Question: I am using this code, but the center column is having more width than others. i tried removing rows, it seems the problem is row2 & row4. but there is no padding or margin but still its not proper.
'''
<!-- title row 1 -->
<TableRow>
<TextView
android:id="@+id/timeLabletv"
android:layout_width="fill_parent"
android:layout_height="wrap_content"
android:layout_gravity="left"
android:layout_marginTop="3dp"
android:text="@string/tr_time_spend"
android:textColor="#FFFFFF"
android:textSize="8sp"
android:textStyle="bold" />
<TextView
android:id="@+id/focusLabletv"
android:layout_width="fill_parent"
android:layout_height="wrap_content"
android:layout_gravity="left"
android:layout_marginTop="3dp"
android:text="@string/tr_focus"
android:textColor="#FFFFFF"
android:textSize="8sp"
android:textStyle="bold" />
<TextView
android:id="@+id/caloriesLabel"
android:layout_width="fill_parent"
android:layout_height="wrap_content"
android:layout_gravity="left"
android:layout_marginTop="3dp"
android:text="@string/tr_calories"
android:textColor="#FFFFFF"
android:textSize="8sp"
android:textStyle="bold" />
</TableRow>
<!-- data row 1 -->
<TableRow>
<TextView
android:id="@+id/timeSpenttv"
android:layout_width="fill_parent"
android:layout_height="fill_parent"
android:layout_marginBottom="3dp"
android:layout_marginTop="3dp"
android:text="8.00M"
android:textColor="#000000"
android:textSize="24sp"
android:textStyle="bold" />
<TextView
android:id="@+id/focusValuetv"
android:layout_width="wrap_content"
android:layout_height="fill_parent"
android:layout_marginBottom="3dp"
android:layout_marginTop="3dp"
android:text="@string/tr_focus_balance"
android:textColor="#000000"
android:textSize="24sp"
android:textStyle="bold" />
<TextView
android:id="@+id/caloriestv"
android:layout_width="fill_parent"
android:layout_height="fill_parent"
android:layout_marginBottom="3dp"
android:layout_marginTop="3dp"
android:text="@string/tr_calories_def"
android:textColor="#000000"
android:textSize="24sp"
android:textStyle="bold" />
</TableRow>
<!-- title row 2 -->
<TableRow>
<TextView
android:id="@+id/setsLabletv"
android:layout_width="fill_parent"
android:layout_height="wrap_content"
android:layout_gravity="left"
android:layout_marginTop="3dp"
android:text="@string/tr_sets"
android:textColor="#FFFFFF"
android:textSize="8sp"
android:textStyle="bold" />
<TextView
android:id="@+id/repetitionsLabletv"
android:layout_width="fill_parent"
android:layout_height="wrap_content"
android:layout_gravity="left"
android:layout_marginTop="3dp"
android:text="@string/tr_reps"
android:textColor="#FFFFFF"
android:textSize="8sp"
android:textStyle="bold" />
<TextView
android:id="@+id/kilosLabel"
android:layout_width="fill_parent"
android:layout_height="wrap_content"
android:layout_gravity="left"
android:layout_marginTop="3dp"
android:text="@string/tr_kilos"
android:textColor="#FFFFFF"
android:textSize="8sp"
android:textStyle="bold" />
</TableRow>
<!-- data row 2 -->
<TableRow>
<TextView
android:id="@+id/setsValuetv"
android:layout_width="fill_parent"
android:layout_height="fill_parent"
android:layout_marginBottom="3dp"
android:layout_marginTop="3dp"
android:text="@string/tr_sets_def"
android:textColor="#000000"
android:textSize="24sp"
android:textStyle="bold" />
<TextView
android:id="@+id/repetitionsValuetv"
android:layout_width="fill_parent"
android:layout_height="wrap_content"
android:layout_marginBottom="3dp"
android:layout_marginTop="3dp"
android:text="@string/tr_reps_def"
android:textColor="#000000"
android:textSize="24sp"
android:textStyle="bold" />
<TextView
android:id="@+id/kilostv"
android:layout_width="fill_parent"
android:layout_height="fill_parent"
android:layout_marginBottom="3dp"
android:layout_marginTop="3dp"
android:text="@string/tr_kilos_def"
android:textColor="#000000"
android:textSize="24sp"
android:textStyle="bold" />
</TableRow>
</TableLayout>
'''
it looks like this:

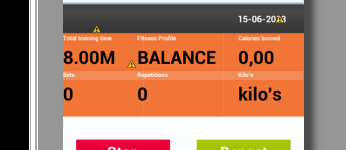
Answer: You can set the field widths to 0 and the weights to "1" and it sets all three columns to equal widths. Like this:
'''
<TableRow>
<TextView
android:id="@+id/timeLabletv"
android:layout_width="0dp"
android:layout_weight="1"
android:layout_height="wrap_content"
android:layout_gravity="left"
android:layout_marginTop="3dp"
android:text="@string/tr_time_spend"
android:textColor="#ffffff"
android:textSize="8sp"
android:textStyle="bold" />
<TextView
android:id="@+id/focusLabletv"
android:layout_width="0dp"
android:layout_weight="1"
android:layout_height="wrap_content"
android:layout_gravity="left"
android:layout_marginTop="3dp"
android:text="@string/tr_focus"
android:textColor="#ffffff"
android:textSize="8sp"
android:textStyle="bold" />
<TextView
android:id="@+id/caloriesLabel"
android:layout_width="0dp"
android:layout_weight="1"
android:layout_height="wrap_content"
android:layout_gravity="left"
android:layout_marginTop="3dp"
android:text="@string/tr_calories"
android:textColor="#ffffff"
android:textSize="8sp"
android:textStyle="bold" />
</TableRow>
<!-- data row 1 -->
<TableRow>
<TextView
android:id="@+id/timeSpenttv"
android:layout_width="0dp"
android:layout_weight="1"
android:layout_height="fill_parent"
android:layout_marginBottom="3dp"
android:layout_marginTop="3dp"
android:text="8.00M"
android:textColor="#000000"
android:textSize="24sp"
android:textStyle="bold" />
<TextView
android:id="@+id/focusValuetv"
android:layout_width="0dp"
android:layout_weight="1"
android:layout_height="fill_parent"
android:layout_marginBottom="3dp"
android:layout_marginTop="3dp"
android:text="@string/tr_focus_balance"
android:textColor="#000000"
android:textSize="24sp"
android:textStyle="bold" />
<TextView
android:id="@+id/caloriestv"
android:layout_width="0dp"
android:layout_weight="1"
android:layout_height="fill_parent"
android:layout_marginBottom="3dp"
android:layout_marginTop="3dp"
android:text="@string/tr_calories_def"
android:textColor="#000000"
android:textSize="24sp"
android:textStyle="bold" />
</TableRow>
<!-- title row 2 -->
<TableRow>
<TextView
android:id="@+id/setsLabletv"
android:layout_width="0dp"
android:layout_weight="1"
android:layout_height="wrap_content"
android:layout_gravity="left"
android:layout_marginTop="3dp"
android:text="@string/tr_sets"
android:textColor="#ffffff"
android:textSize="8sp"
android:textStyle="bold" />
<TextView
android:id="@+id/repetitionsLabletv"
android:layout_width="0dp"
android:layout_weight="1"
android:layout_height="wrap_content"
android:layout_gravity="left"
android:layout_marginTop="3dp"
android:text="@string/tr_reps"
android:textColor="#ffffff"
android:textSize="8sp"
android:textStyle="bold" />
<TextView
android:id="@+id/kilosLabel"
android:layout_width="0dp"
android:layout_weight="1"
android:layout_height="wrap_content"
android:layout_gravity="left"
android:layout_marginTop="3dp"
android:text="@string/tr_kilos"
android:textColor="#ffffff"
android:textSize="8sp"
android:textStyle="bold" />
</TableRow>
<!-- data row 2 -->
<TableRow>
<TextView
android:id="@+id/setsValuetv"
android:layout_width="0dp"
android:layout_weight="1"
android:layout_height="fill_parent"
android:layout_marginBottom="3dp"
android:layout_marginTop="3dp"
android:text="@string/tr_sets_def"
android:textColor="#000000"
android:textSize="24sp"
android:textStyle="bold" />
<TextView
android:id="@+id/repetitionsValuetv"
android:layout_width="0dp"
android:layout_weight="1"
android:layout_height="wrap_content"
android:layout_marginBottom="3dp"
android:layout_marginTop="3dp"
android:text="@string/tr_reps_def"
android:textColor="#000000"
android:textSize="24sp"
android:textStyle="bold" />
<TextView
android:id="@+id/kilostv"
android:layout_width="0dp"
android:layout_weight="1"
android:layout_height="fill_parent"
android:layout_marginBottom="3dp"
android:layout_marginTop="3dp"
android:text="@string/tr_kilos_def"
android:textColor="#000000"
android:textSize="24sp"
android:textStyle="bold" />
</TableRow>
</TableLayout>
'''